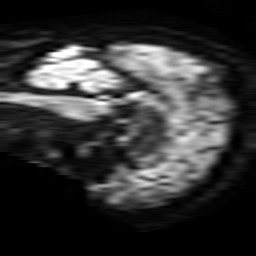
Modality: TRACE
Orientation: sagittal
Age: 75
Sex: female
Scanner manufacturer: philips
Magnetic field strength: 3 T
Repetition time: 4.117 s
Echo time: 0.06134 s